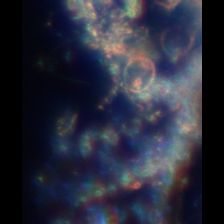
Taxon: Diatom_aggregate
Group: Diatoms